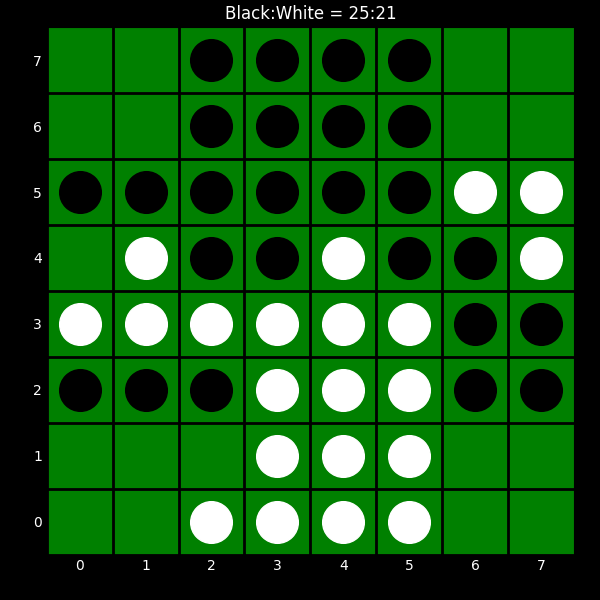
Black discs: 25
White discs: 21